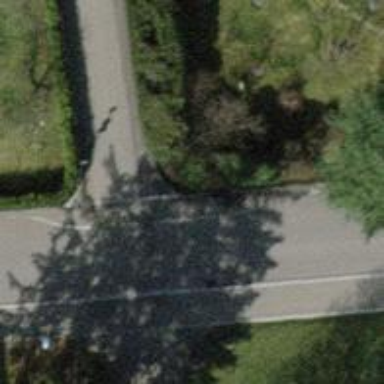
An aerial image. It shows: Traffic calming feature called choker.